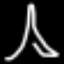
Label: The Eiffel Tower